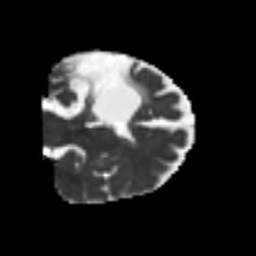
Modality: MD
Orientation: coronal
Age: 45
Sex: male
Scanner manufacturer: siemens
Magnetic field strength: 3 T
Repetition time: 4.999 s
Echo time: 0.07946 s